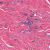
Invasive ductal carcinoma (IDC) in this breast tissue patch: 1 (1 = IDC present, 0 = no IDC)